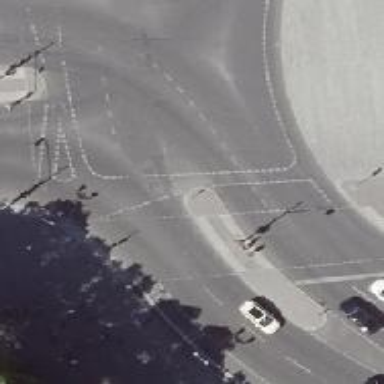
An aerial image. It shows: Footway that serves as traffic island.